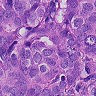
Metastatic tissue present: yes